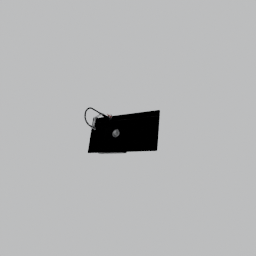
Label: appliances